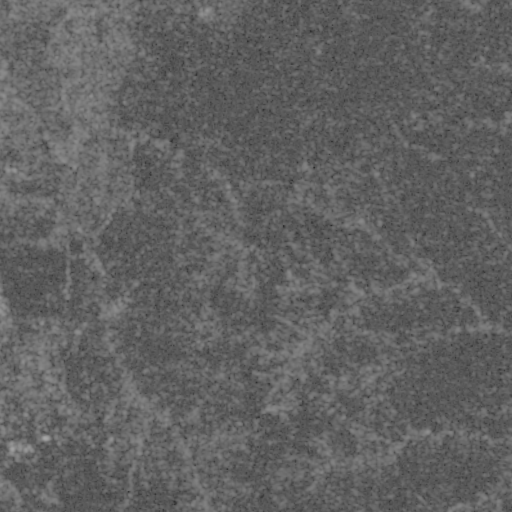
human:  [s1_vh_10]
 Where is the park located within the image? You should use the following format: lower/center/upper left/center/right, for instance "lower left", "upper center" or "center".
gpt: The park is located in the lower left of the image.
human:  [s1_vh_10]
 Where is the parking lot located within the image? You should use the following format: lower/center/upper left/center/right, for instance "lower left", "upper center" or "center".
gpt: The parking lot is located in the lower left of the image.
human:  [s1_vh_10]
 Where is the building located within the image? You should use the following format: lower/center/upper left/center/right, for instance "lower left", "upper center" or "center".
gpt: The building is located in the lower left of the image.
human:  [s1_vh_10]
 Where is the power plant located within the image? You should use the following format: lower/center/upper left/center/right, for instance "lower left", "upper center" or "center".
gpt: There is no power plant in the image.

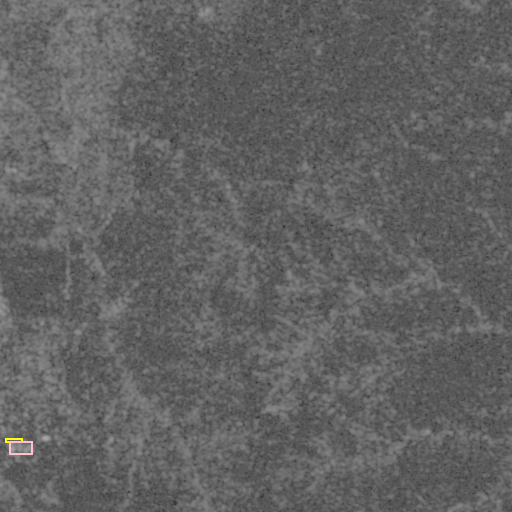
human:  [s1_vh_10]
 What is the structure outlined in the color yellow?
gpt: The structure outlined in yellow is a parking lot.
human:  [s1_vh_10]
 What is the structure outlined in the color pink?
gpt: The structure outlined in pink is a building.
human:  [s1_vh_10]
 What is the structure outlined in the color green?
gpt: There is no green outline.